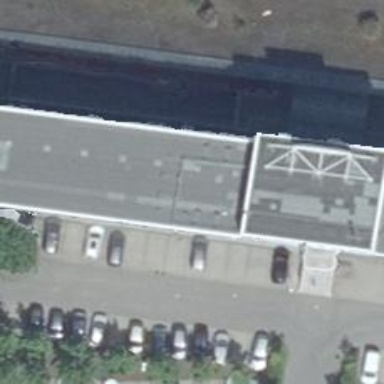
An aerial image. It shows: Educational institution office.